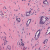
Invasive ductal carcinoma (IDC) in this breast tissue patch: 1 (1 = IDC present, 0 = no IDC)